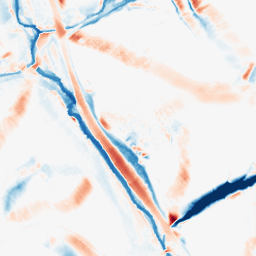
Category: morphological
Decomposition family: morphological_diamond
Decomposition parameters: operation: average
radius: 15
Upsampling method: cubic_mitchell
Upsampling parameters: scale: 2
Upsampling scale: 2